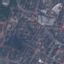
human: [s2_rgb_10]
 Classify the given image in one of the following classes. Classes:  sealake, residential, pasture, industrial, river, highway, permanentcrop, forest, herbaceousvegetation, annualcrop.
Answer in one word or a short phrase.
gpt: Residential